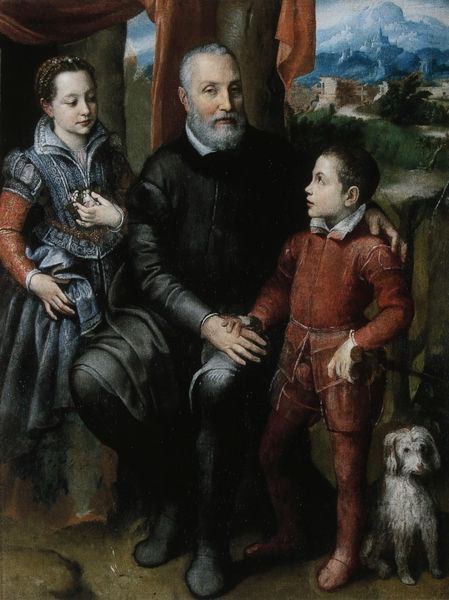
Titel: Der Vater der Künstlerin, Amilcare Anguissola, mit seinem Sohn Asdrubale und Tochter Minerva
Künstler: Sofonisba Anguissola
Standort: Niva
Institution: Nivaagards Malerisamling
Schlagwörter: akt, baum, berg, blau, dunkel, gemälde, hand, himmel, mann, schatten, weiß, wolken, bäume, grün, landschaft, menschen, mädchen, sitzen, stadt, braun, fenster, finger, frau, frisur, grau, haar, hell, hintergrund, kleid, licht, mund, nase, ohr, orange, profil, raum, schwarz, straße, säule, säulen, tisch, zimmer, ausblick, blick, gürtel, hund, rot, tier, tuch, weg, wolke, rock, alt, anzug, bart, hemd, hose, schnurrbart, arme, augen, blicke, falten, gesicht, haarschmuck, halten, kragen, silber, stehen, stein, vollbart, ärmel, bild, bildnis, gesten, gruppenbildnis, herr, hände, portrait, porträt, vorhang, öl, hügel, natur, boden, gold, haare, interieur, pose, sitzend, stehend, stoff, adel, drei, eltern, familie, innen, kind, mutter, personen, tochter, vater, ohren, renaissance, scheitel, wald, genre, kinder, skulptur, beine, fell, aussicht, hündchen, infant, taille, füße, liebe, umarmung, ecke, italien, schuhe, abstrakt, berge, gebirge, gipfel, weis, blue, column, curtain, folds, hands, men, oil, people, red, sword, white, window, black, collar, dark, dress, female, figures, formal, grey, group, hair, nose, old, painting, seated, sit, sitting, woman, homme, flowers, gown, oil painting, brown, floor, bronze, junge, knie, weste, geschwister, foto, spiel, knabe, burg, durchblick, spaziergang, schwert, leinwand, haarkranz, degen, stiefel, ehefrau, schuh, schwester, gruppenbild, ritter, rüstung, talar, chwarz, flower, chien, manierismus, classic, man, herzog, background, building, ear, girl, house, landscape, mountain, mountains, nature, young, houses, trees, village, armour, baroque, boy, child, drapes, eyes, male, noble, stand, suit, uniform, verblauung, lich, evening, forest, road, drawing, opa, castle, color, ruin, chin, mother, mouth, dog, beard, boots, old man, blaß, peinture, sohn, faces, jacket, titien, children, fidelity, portraits, scene, town, grossvater, drape, drapery, enfants, city, human, royal, espagnol, family, buildings, italian, art, detail, shoes, prächtig, medieval, animal, eye, legs, cloth, fingers, headband, tableau, cheek, cold, kids, humans, barg, rich, father, son, hold, standing, glance, dagger, pet, blß, pudel, royalty, castel, famille, mustache, moustache, ring, middle ages, daughter, posed, jeanskleid, nobility, schwarzrotblau, stuartkragen, tintoret, wealthy, hug, holding, inside, husband, wife, braid, scenery, en, häuser#, gild, wealth, natures scene, romantic, mensche3n, brows, mannerist, holding hands, brother, bule, paiting, lavinia fontana, fontana, anguissola, sister, parent, eye contact, courtain, loyalty, sofonisba, curtian, toy, white beard, berglandschaft, blue', vatern, 17. jahrhundert, anguisola, dsaasd, gassag, hgfdjj, jealousy, inheritance, frère, soeur, père, puppy, xvii, grandfather, vertrauen, zuverlässigkeit, geborgenheit, drawing\, collie, sibling, parental, 1600s, swor, fower, siblings, family dog, next to, red shirt, colllar, hand holding, blue mountain, ancient picture lol, swird, holding hand, peinture a l'huile